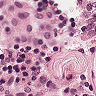
Metastatic tissue present: no